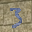
Label: 3